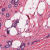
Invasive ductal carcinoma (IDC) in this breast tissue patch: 1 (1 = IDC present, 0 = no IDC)